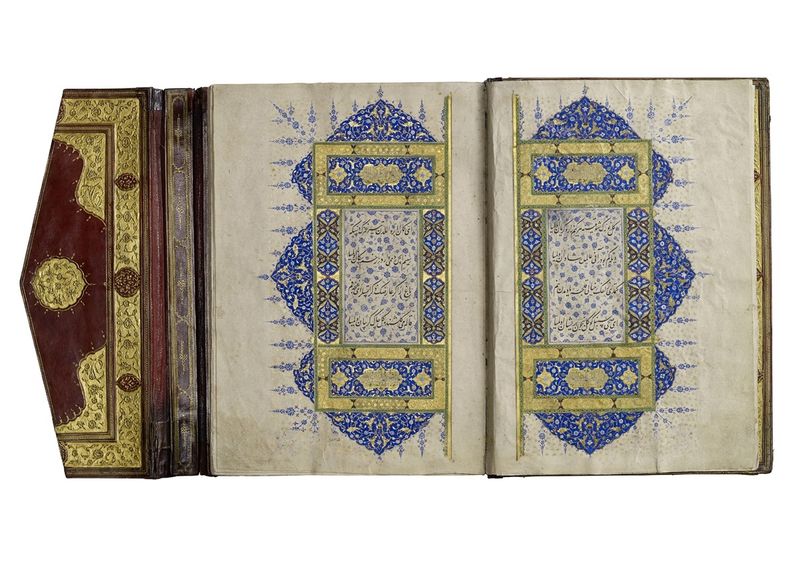
Künstler: Hadschi Muhammad
Standort: Hamburg
Institution: Museum für Kunst und Gewerbe Hamburg
Schlagwörter: zeichnung, schrift, papier, grafik, graphik, tinte, leder, islam, typografie, handschrift, gestaltung, kalligraphie, buchschmuck, kalligrafie, layout, manuskript, gewerbe, blumenornamente, bildwerke, angewandte und bildende kunst, hessische systematik, druckwesen, schriftwesen, prägedruck, reliefdruck, schriftstück, grafisches, graphisches, goldprägung